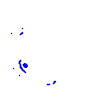
Particle: pion